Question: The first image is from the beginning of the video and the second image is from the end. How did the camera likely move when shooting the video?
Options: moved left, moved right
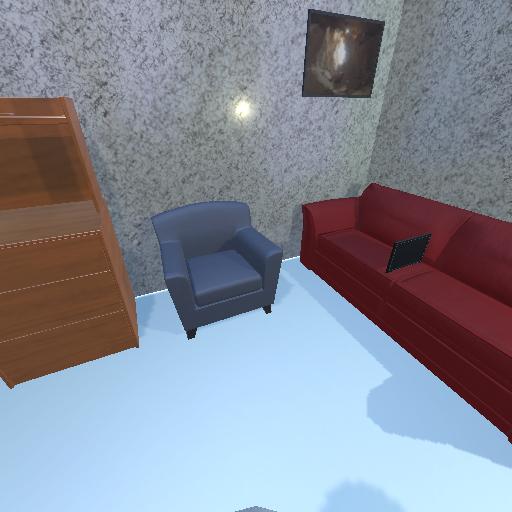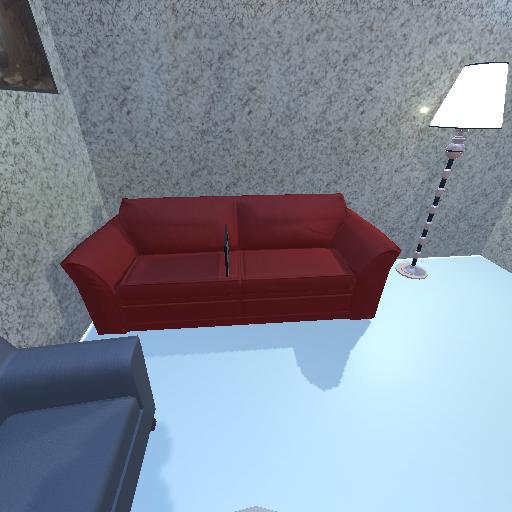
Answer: moved left